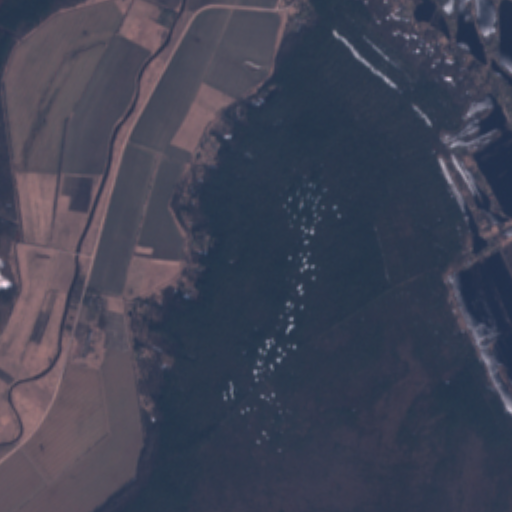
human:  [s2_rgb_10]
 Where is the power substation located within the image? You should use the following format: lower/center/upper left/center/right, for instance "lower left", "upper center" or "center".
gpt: The power substation is located in the center left of the image.
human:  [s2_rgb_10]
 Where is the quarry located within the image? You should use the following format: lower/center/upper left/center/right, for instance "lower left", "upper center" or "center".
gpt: The quarry is located in the left of the image.
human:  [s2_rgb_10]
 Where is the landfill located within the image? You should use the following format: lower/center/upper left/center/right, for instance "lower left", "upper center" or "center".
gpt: There is no landfill in the image.